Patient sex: M
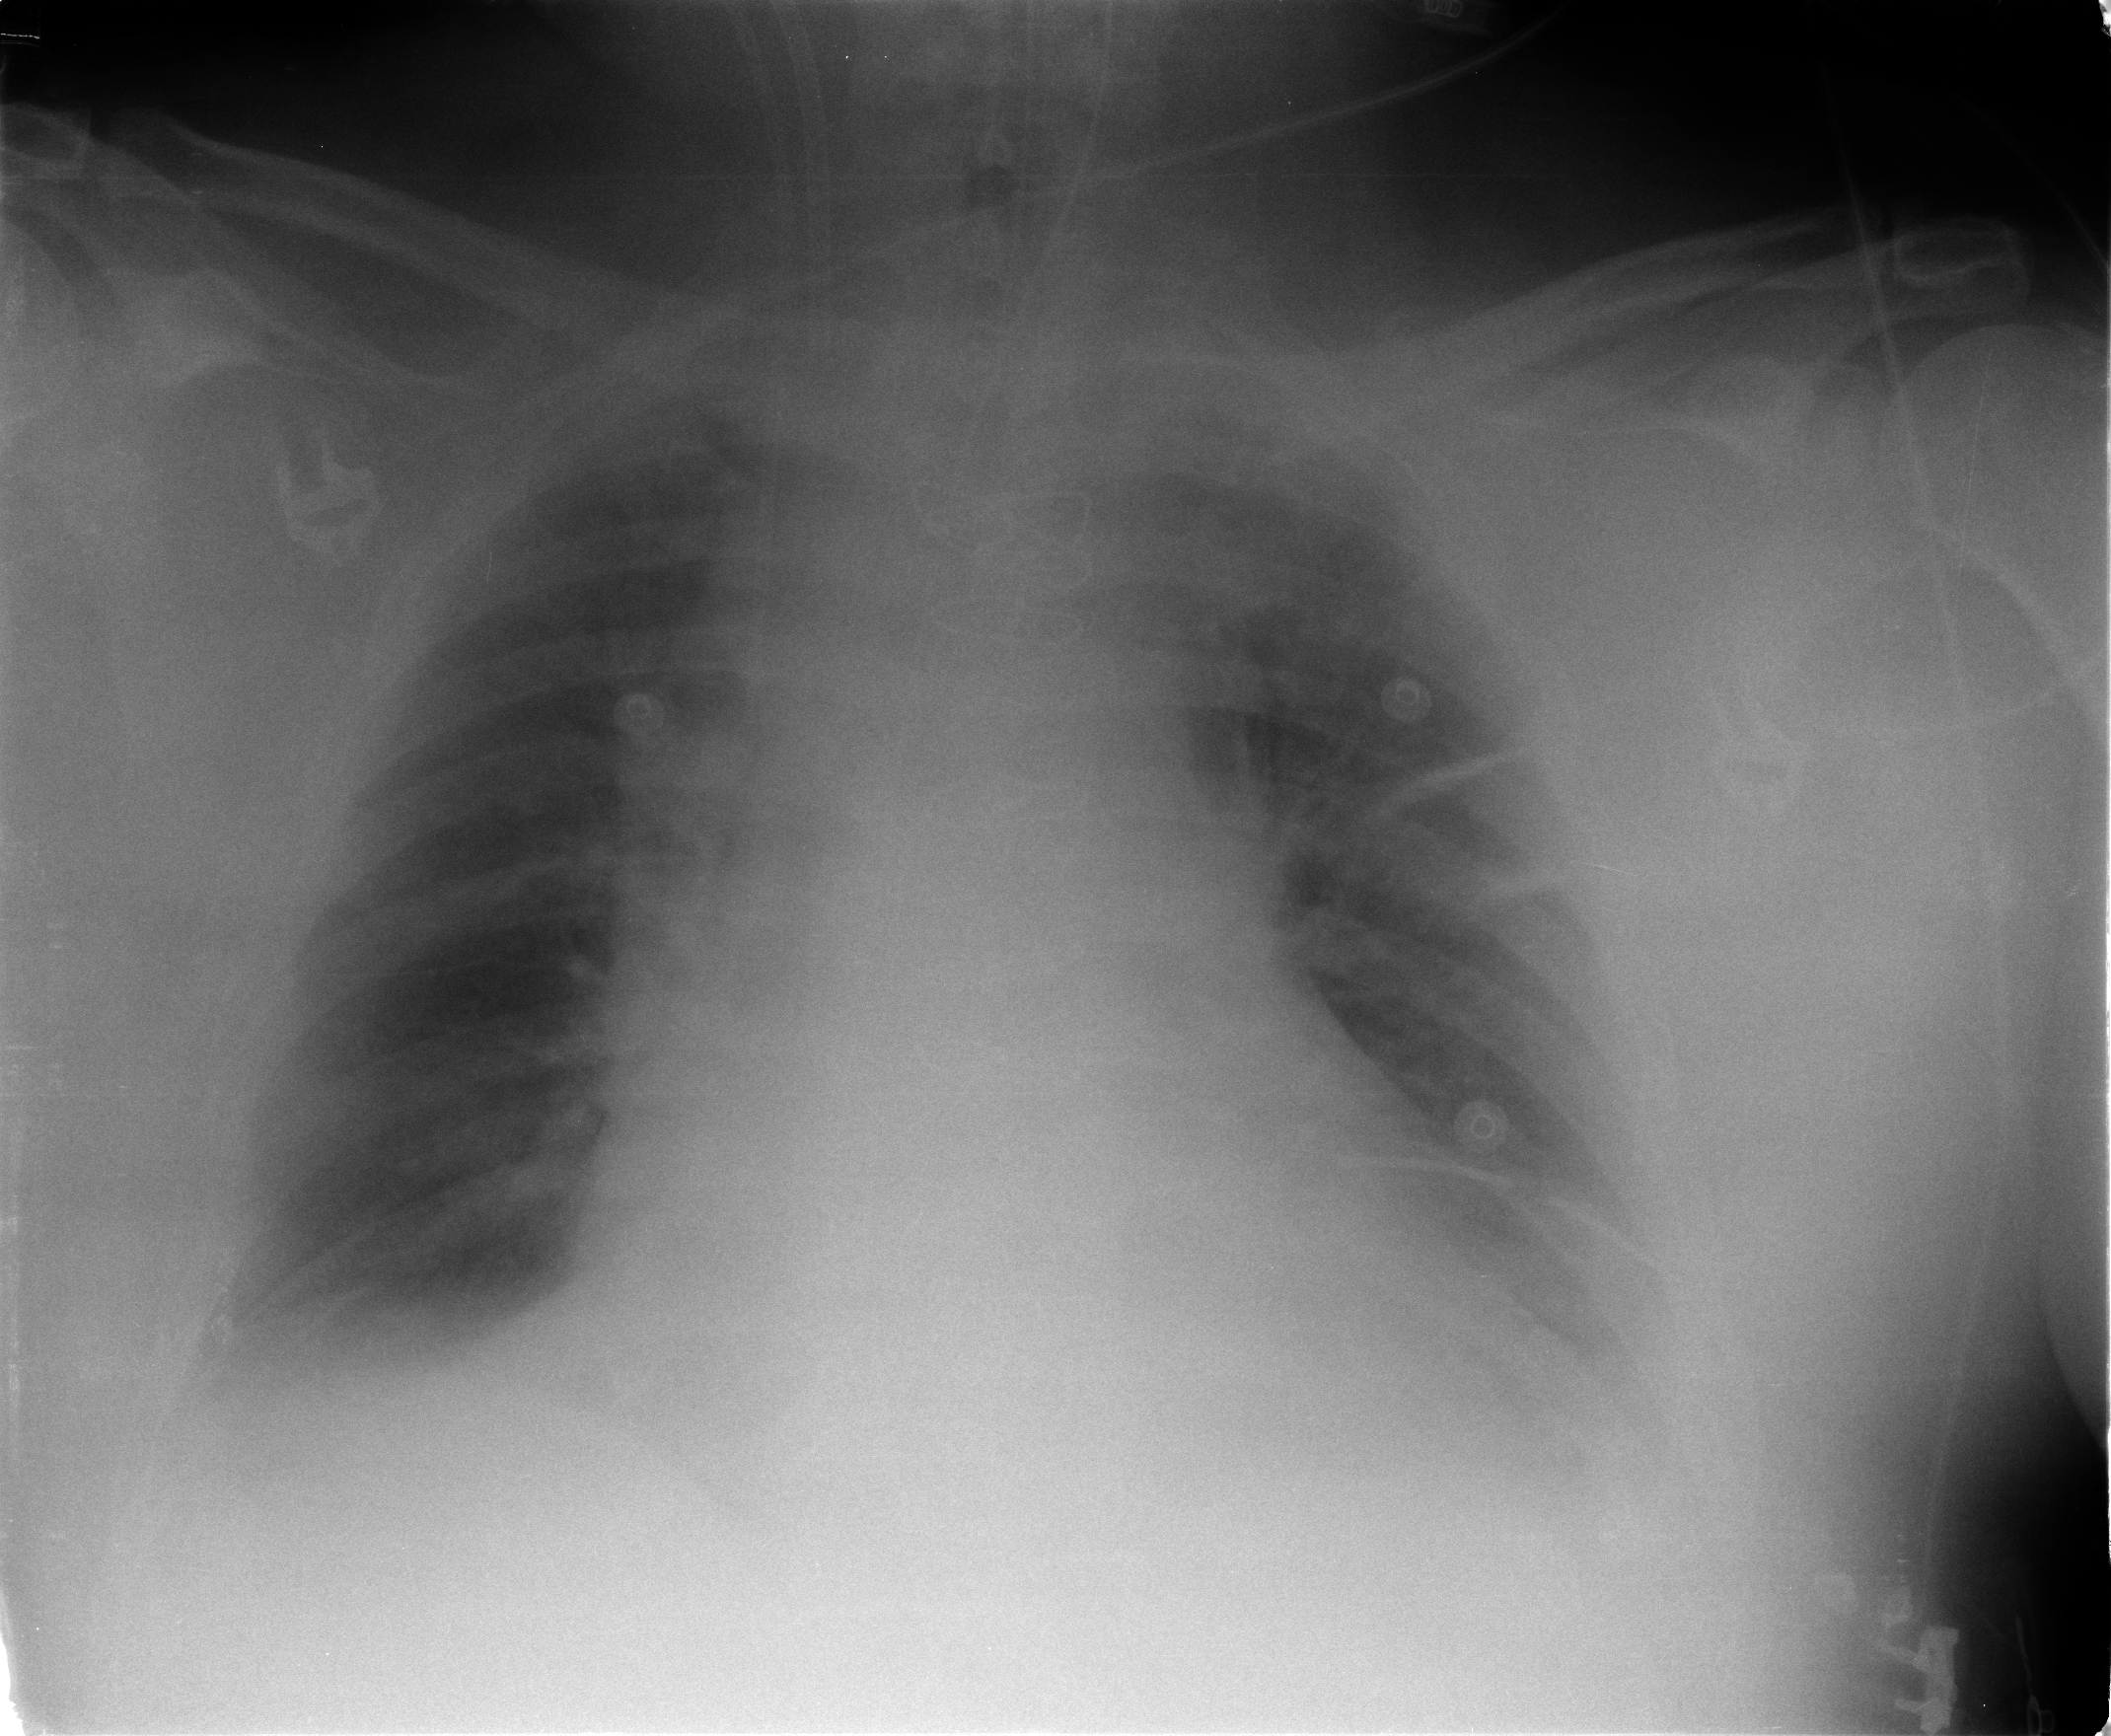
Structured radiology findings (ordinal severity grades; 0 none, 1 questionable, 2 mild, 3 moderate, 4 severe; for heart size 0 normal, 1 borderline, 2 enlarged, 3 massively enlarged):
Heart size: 3
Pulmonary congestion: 3
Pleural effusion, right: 2
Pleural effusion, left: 3
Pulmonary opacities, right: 0
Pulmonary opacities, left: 0
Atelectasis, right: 3
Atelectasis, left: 3